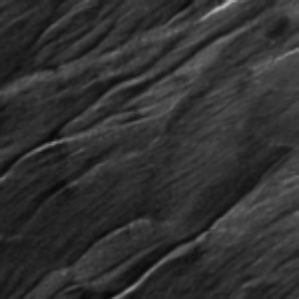
Label: frost